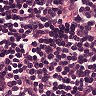
Metastatic tissue present: no